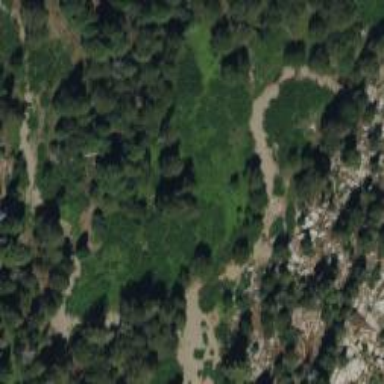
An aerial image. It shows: Wet meadow with woodland vegetation.